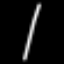
Label: line